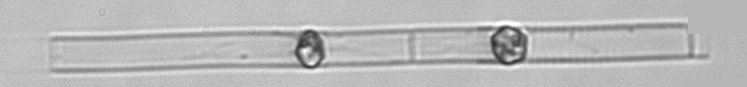
Label: Dactyliosolen_blavyanus